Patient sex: F
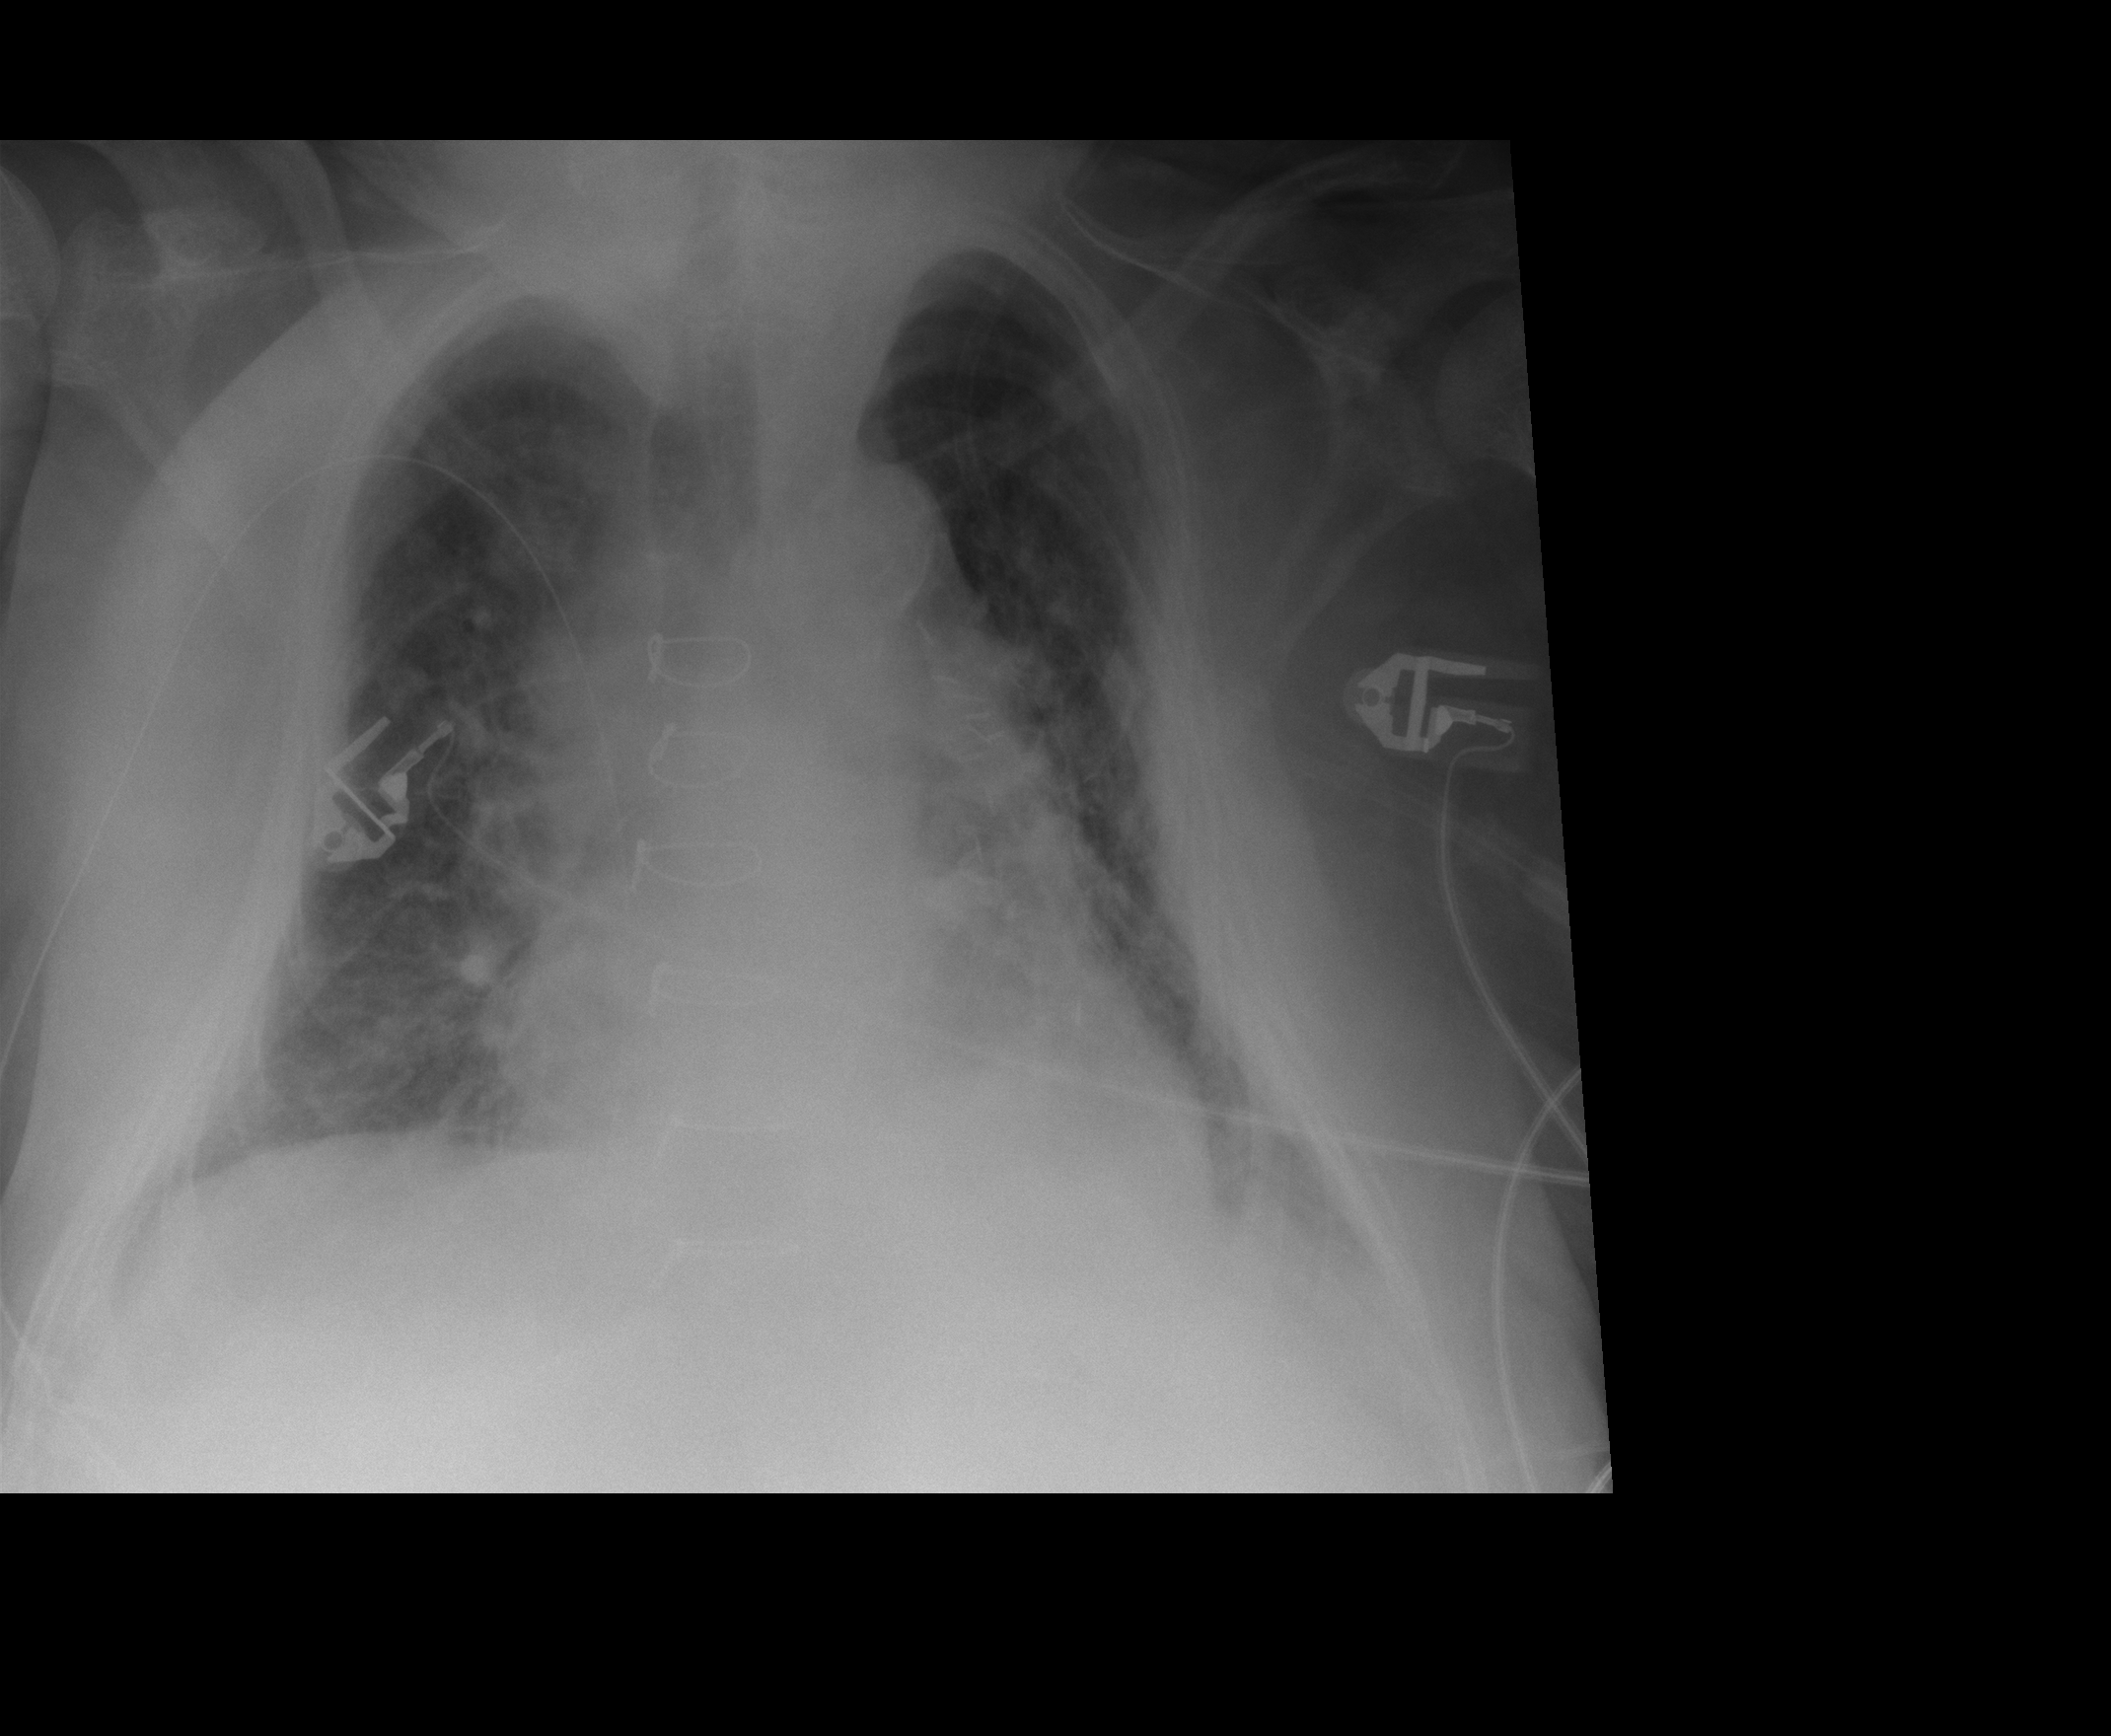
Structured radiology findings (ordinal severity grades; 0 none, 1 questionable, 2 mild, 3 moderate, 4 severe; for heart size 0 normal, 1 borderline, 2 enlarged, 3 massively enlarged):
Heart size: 2
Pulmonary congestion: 2
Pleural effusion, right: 1
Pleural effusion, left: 2
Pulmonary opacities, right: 0
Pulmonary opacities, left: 1
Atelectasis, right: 1
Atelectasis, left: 1